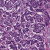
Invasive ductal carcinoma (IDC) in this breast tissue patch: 0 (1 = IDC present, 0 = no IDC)